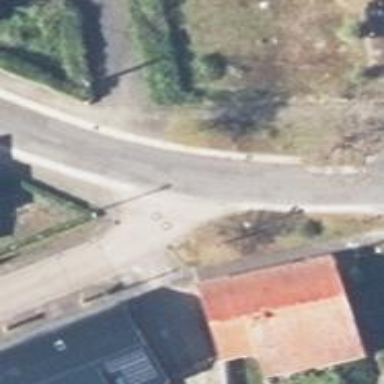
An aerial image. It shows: Secondary road with asphalt surface.